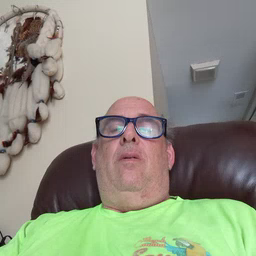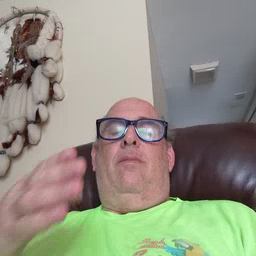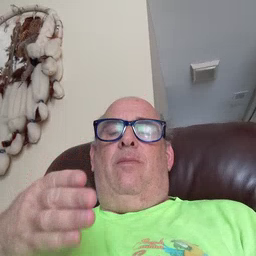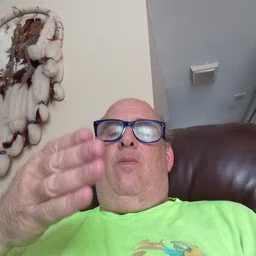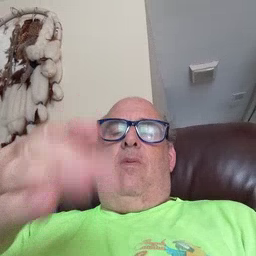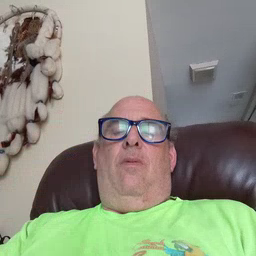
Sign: boat